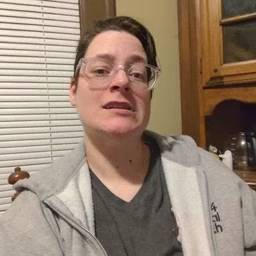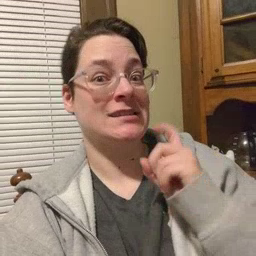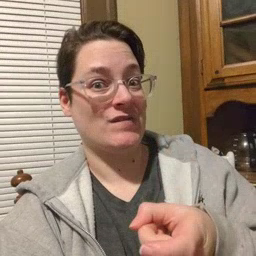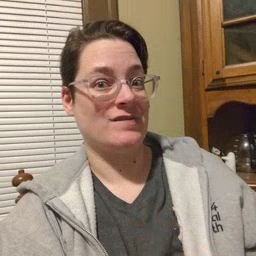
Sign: gift